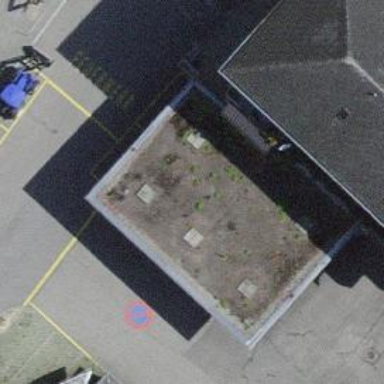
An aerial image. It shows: Fire station.